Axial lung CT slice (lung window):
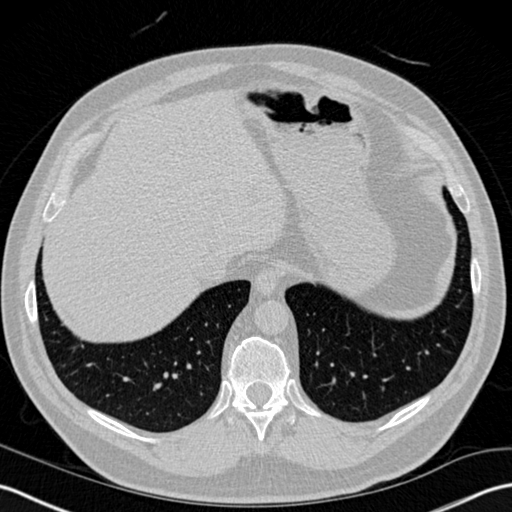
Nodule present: no